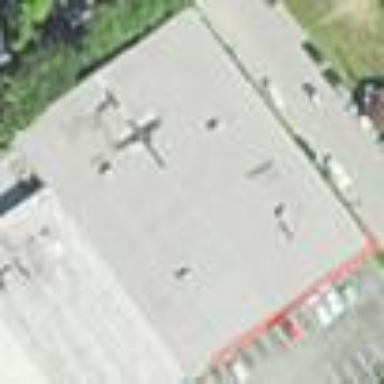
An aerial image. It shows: Commercial building housing furniture shop.